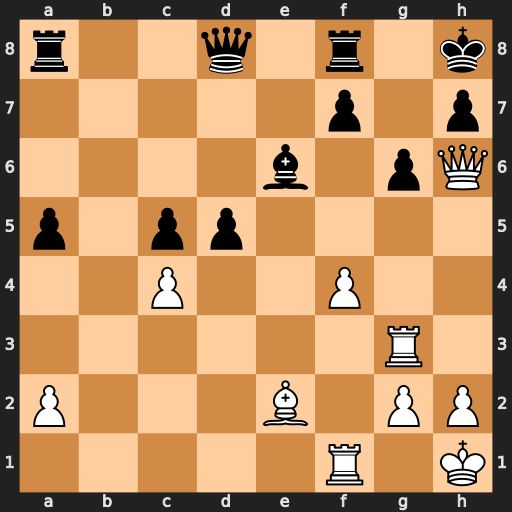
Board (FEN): r2q1r1k/5p1p/4b1pQ/p1pp4/2P2P2/6R1/P3B1PP/5R1K
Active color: w
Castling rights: -
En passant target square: -
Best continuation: f5 Bxf5 Rxf5